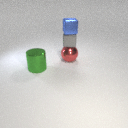
small gray metal cube above large red metal sphere